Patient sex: M
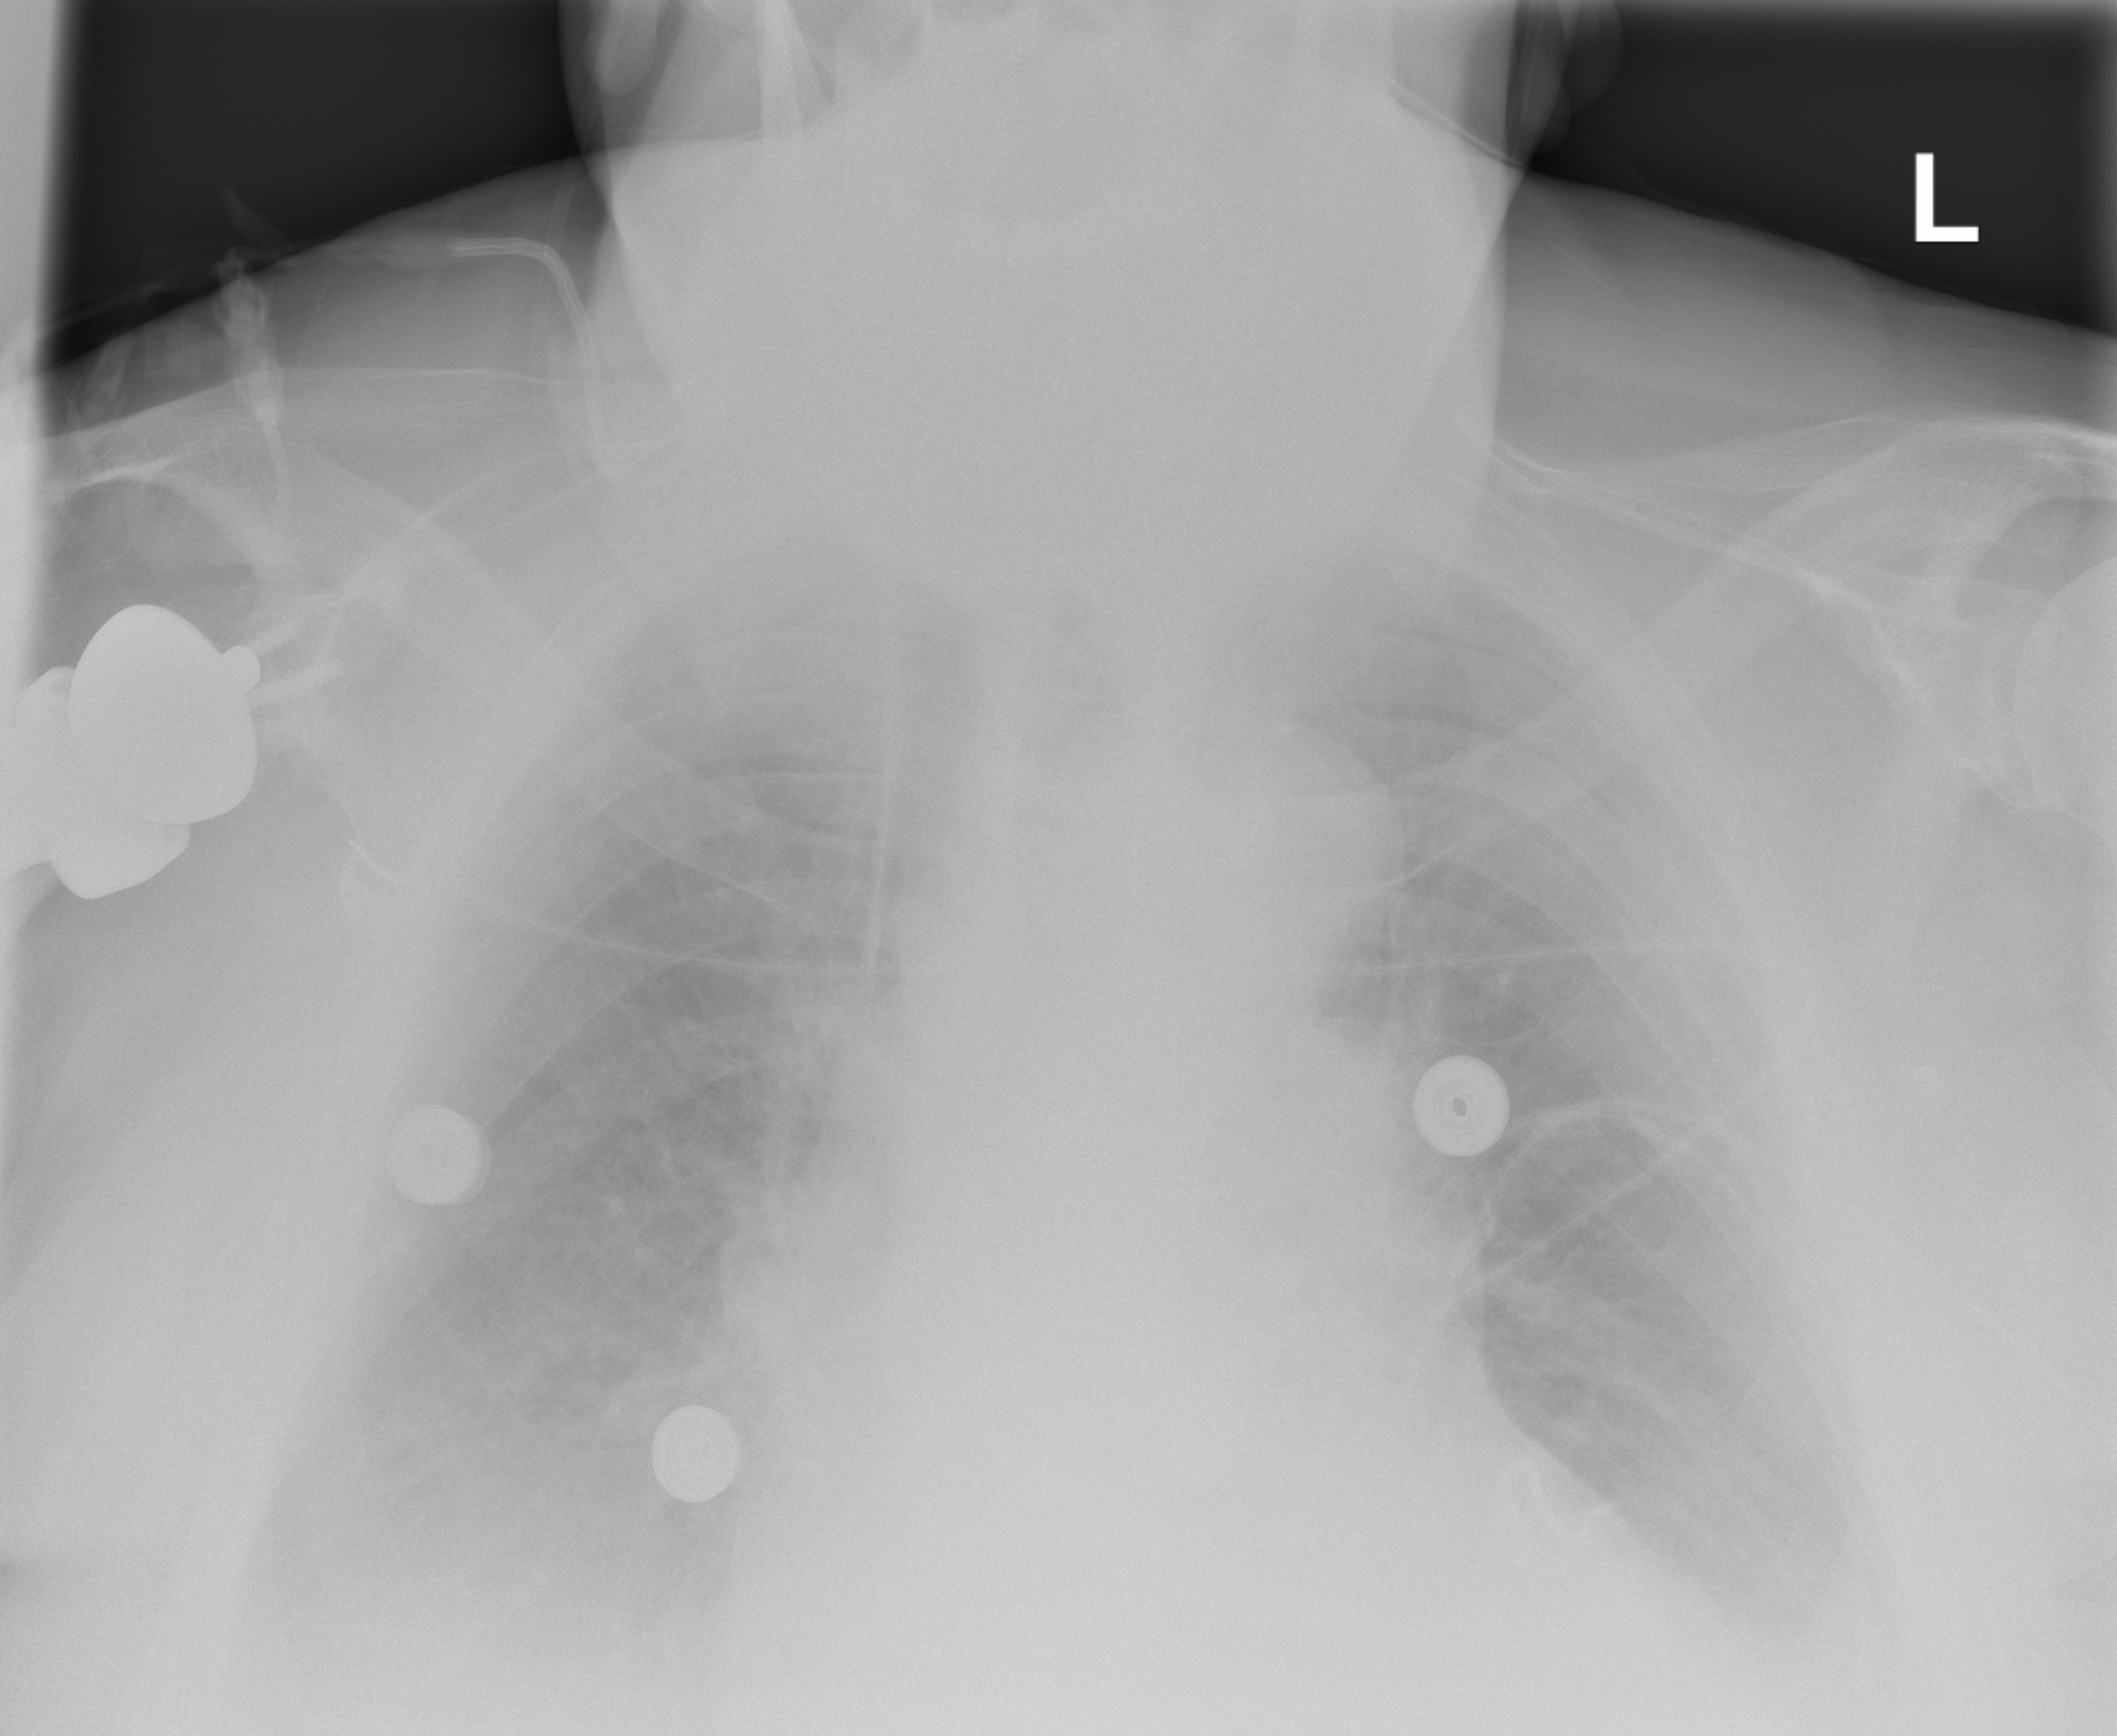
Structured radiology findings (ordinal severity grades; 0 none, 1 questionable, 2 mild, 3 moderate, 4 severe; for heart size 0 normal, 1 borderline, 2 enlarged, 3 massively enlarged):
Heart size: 2
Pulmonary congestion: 0
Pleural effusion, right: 1
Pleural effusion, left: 1
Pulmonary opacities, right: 0
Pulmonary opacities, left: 0
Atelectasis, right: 2
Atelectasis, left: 2